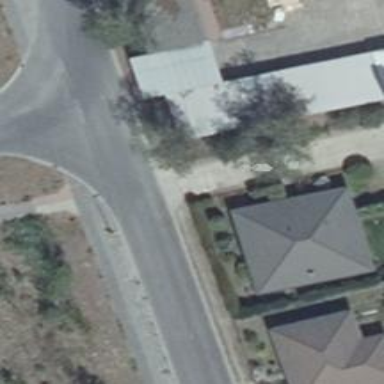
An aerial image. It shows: Living street with gravel surface.